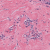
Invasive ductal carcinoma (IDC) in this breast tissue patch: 1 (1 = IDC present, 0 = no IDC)